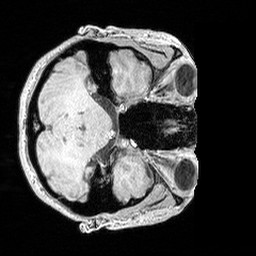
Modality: MP2RAGE
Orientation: axial
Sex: female
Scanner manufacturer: siemens
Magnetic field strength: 3 T
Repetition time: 5 s
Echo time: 0.00292 s